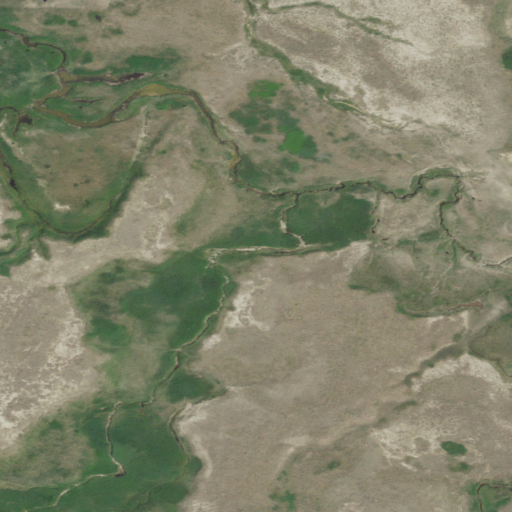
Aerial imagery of valley in Montana named Wolf Coulee containing shrub, grassland, and herbaceous wetlands